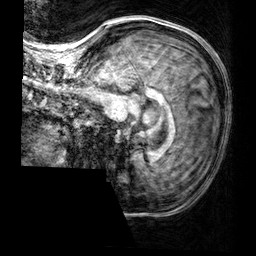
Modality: T1w
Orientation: sagittal
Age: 22
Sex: female
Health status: healthy
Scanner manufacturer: siemens
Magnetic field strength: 3 T
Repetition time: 2.3 s
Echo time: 0.00303 s